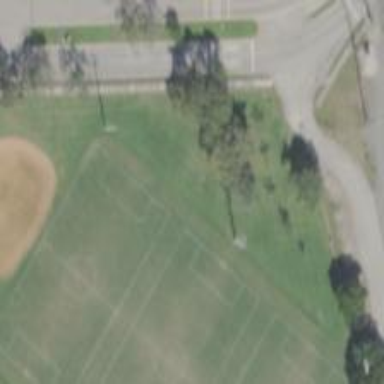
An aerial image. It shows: Soccer pitch designated for leisure and sports activities.